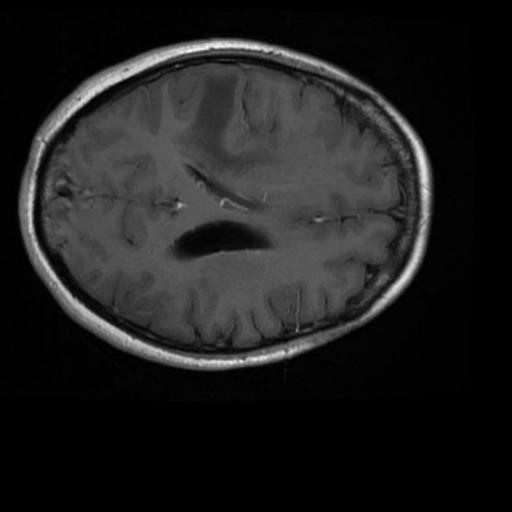
Label: brain_glioma